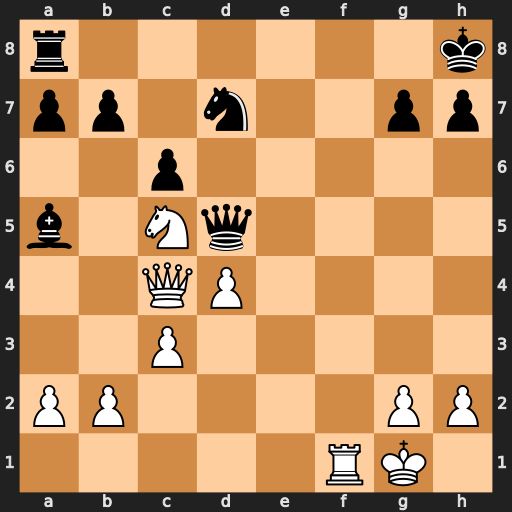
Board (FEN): r6k/pp1n2pp/2p5/b1Nq4/2QP4/2P5/PP4PP/5RK1
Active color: w
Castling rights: -
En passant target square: -
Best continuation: Qxd5 cxd5 Nxd7